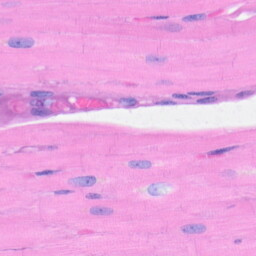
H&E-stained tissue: Heart